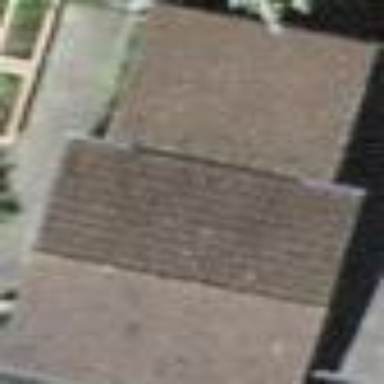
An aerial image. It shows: Garage building.